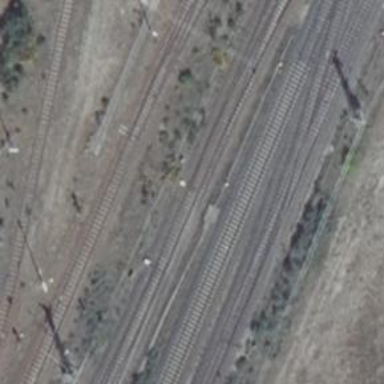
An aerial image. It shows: Railway switch.